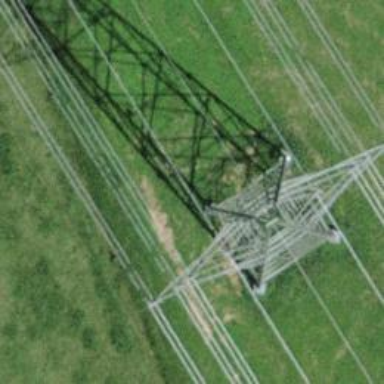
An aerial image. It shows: Power line with eight cables.